Aerial crown-view tile of a tropical tree (Barro Colorado Island, Panama), acquired 20250616:
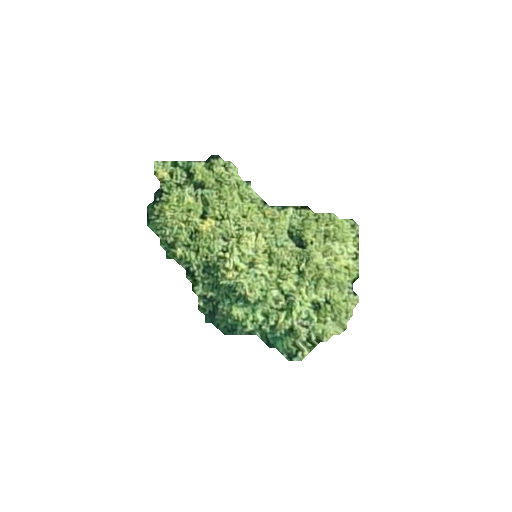
Species: Protium stevensonii
GBIF accepted scientific name: Tetragastris panamensis
Crown area: 39.428 m²